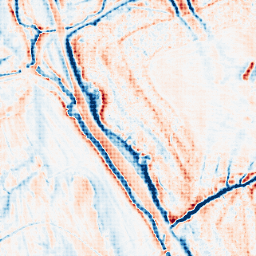
Category: classical
Decomposition family: gaussian_anisotropic
Decomposition parameters: sigma_x: 5
sigma_y: 2
Upsampling method: sinc_hamming
Upsampling parameters: scale: 8
kernel_size: 8
Upsampling scale: 8